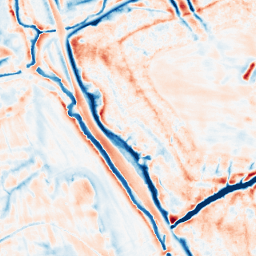
Category: edge_preserving
Decomposition family: bilateral
Decomposition parameters: d: 21
sigma_color: 25
sigma_space: 50
Upsampling method: bilinear
Upsampling parameters: scale: 4
Upsampling scale: 4